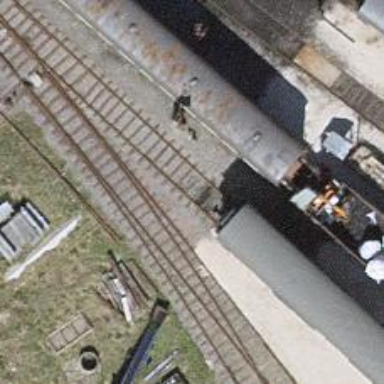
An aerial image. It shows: Preserved railway in yard with one track.